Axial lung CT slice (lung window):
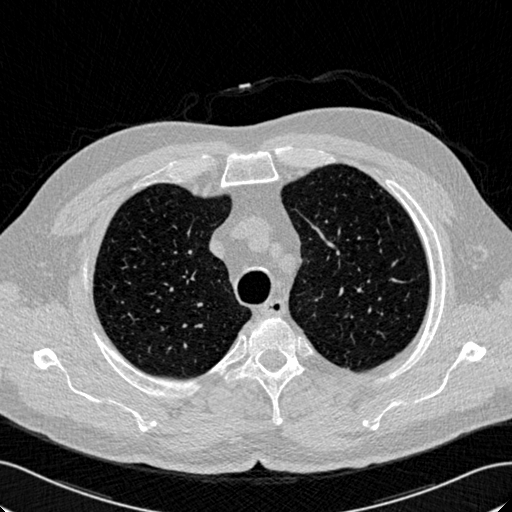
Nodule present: no